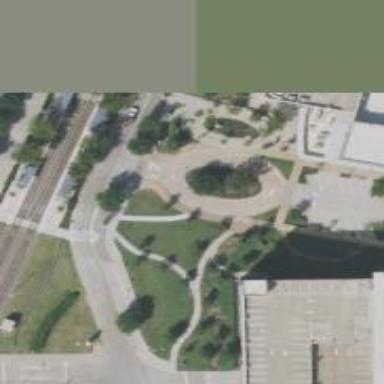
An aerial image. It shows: Light rail station with park and ride facility.